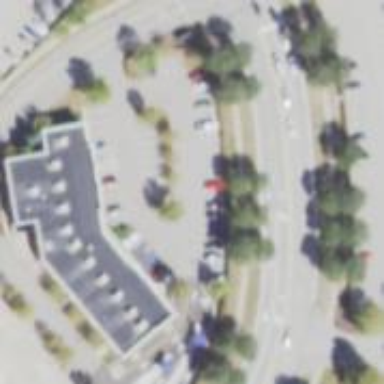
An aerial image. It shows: Retail area.